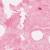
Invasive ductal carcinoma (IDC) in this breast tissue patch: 0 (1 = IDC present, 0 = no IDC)